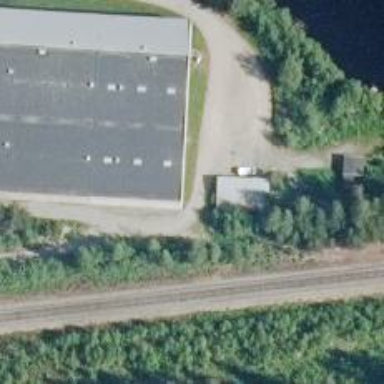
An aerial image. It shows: Abandoned railway.